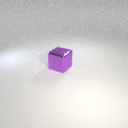
large purple metal cube